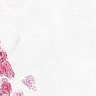
Metastatic tissue present: no